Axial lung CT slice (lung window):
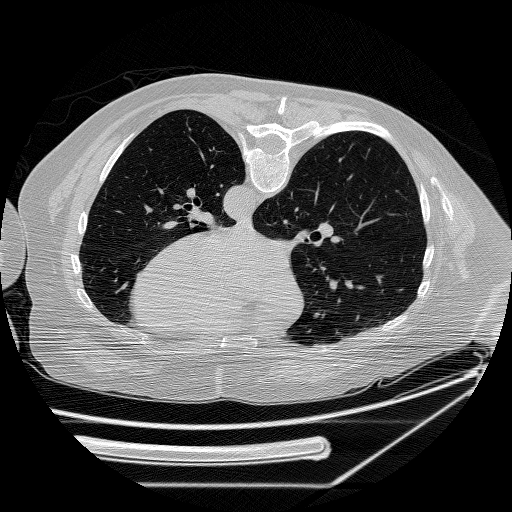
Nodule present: no